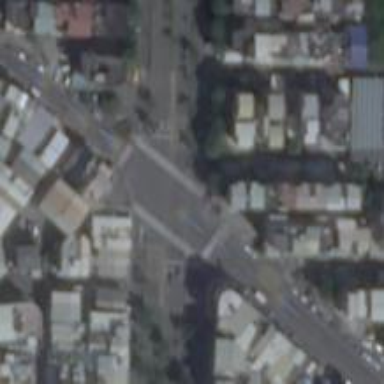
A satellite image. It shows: Marked road crossing.